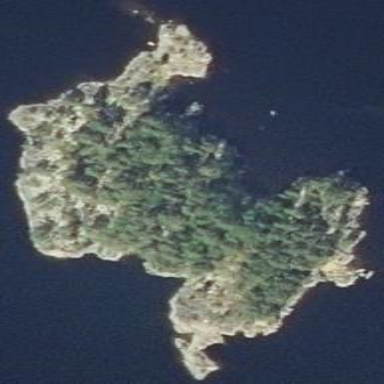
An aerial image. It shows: Islet.